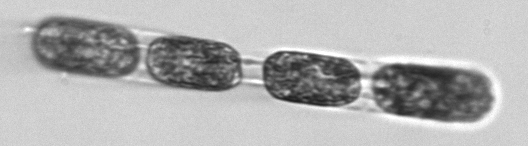
Label: Hemiaulus